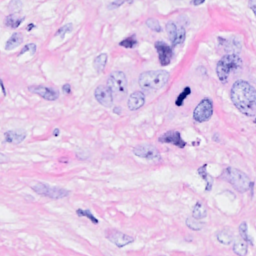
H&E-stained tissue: Breast